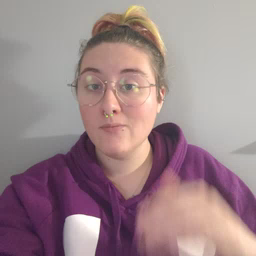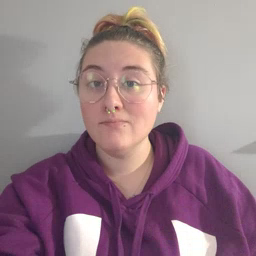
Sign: sad